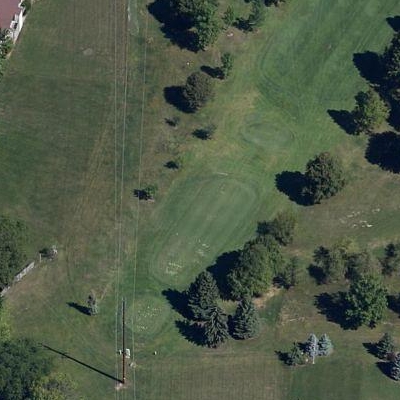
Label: aGrass